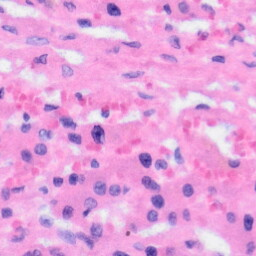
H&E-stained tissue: Liver